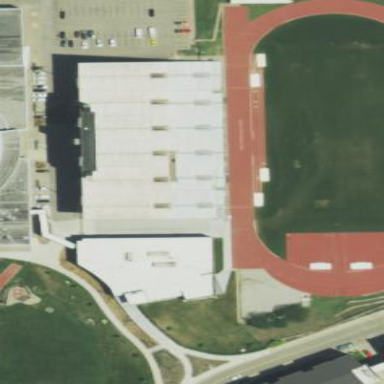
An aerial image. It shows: Grandstand building.